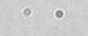
Label: camera_spot